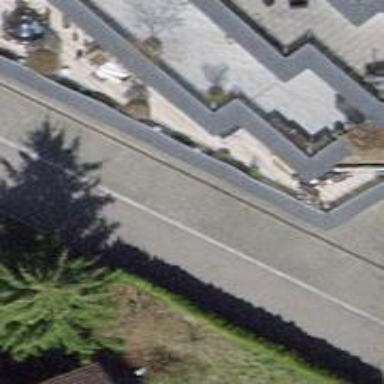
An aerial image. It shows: Set of concrete steps.